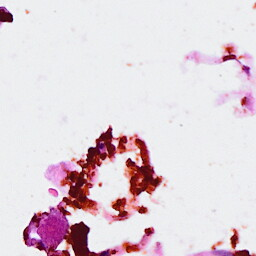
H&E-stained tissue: Breast